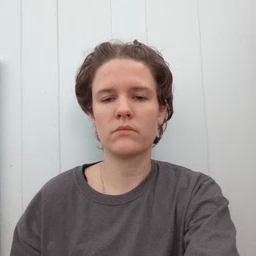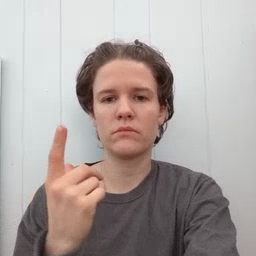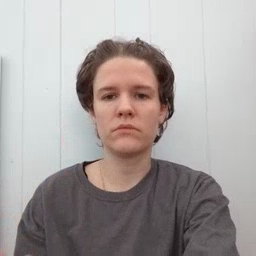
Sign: go